Interaction volume radius: 10 \u00c5
Interaction volume height: 10 \u00c5
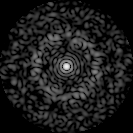
Disorder parameter: 0.8317